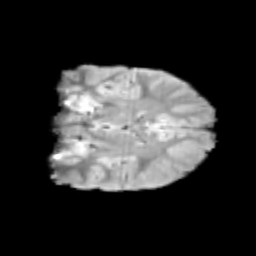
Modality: T2w
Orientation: coronal
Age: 11
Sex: male
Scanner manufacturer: siemens
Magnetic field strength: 3 T
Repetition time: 3.8 s
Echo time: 0.07 s